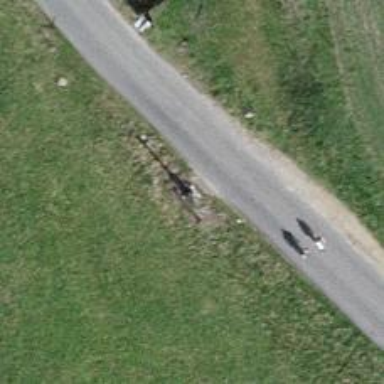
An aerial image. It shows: Wayside cross with historic significance.